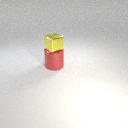
large red metal cylinder below small yellow metal cube